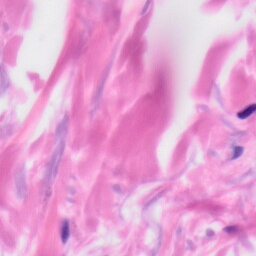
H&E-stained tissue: Skin